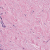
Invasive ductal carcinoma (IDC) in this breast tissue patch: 1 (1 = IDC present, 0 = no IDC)